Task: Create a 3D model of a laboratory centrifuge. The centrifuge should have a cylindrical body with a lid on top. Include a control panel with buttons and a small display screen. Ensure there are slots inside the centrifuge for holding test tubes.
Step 162:
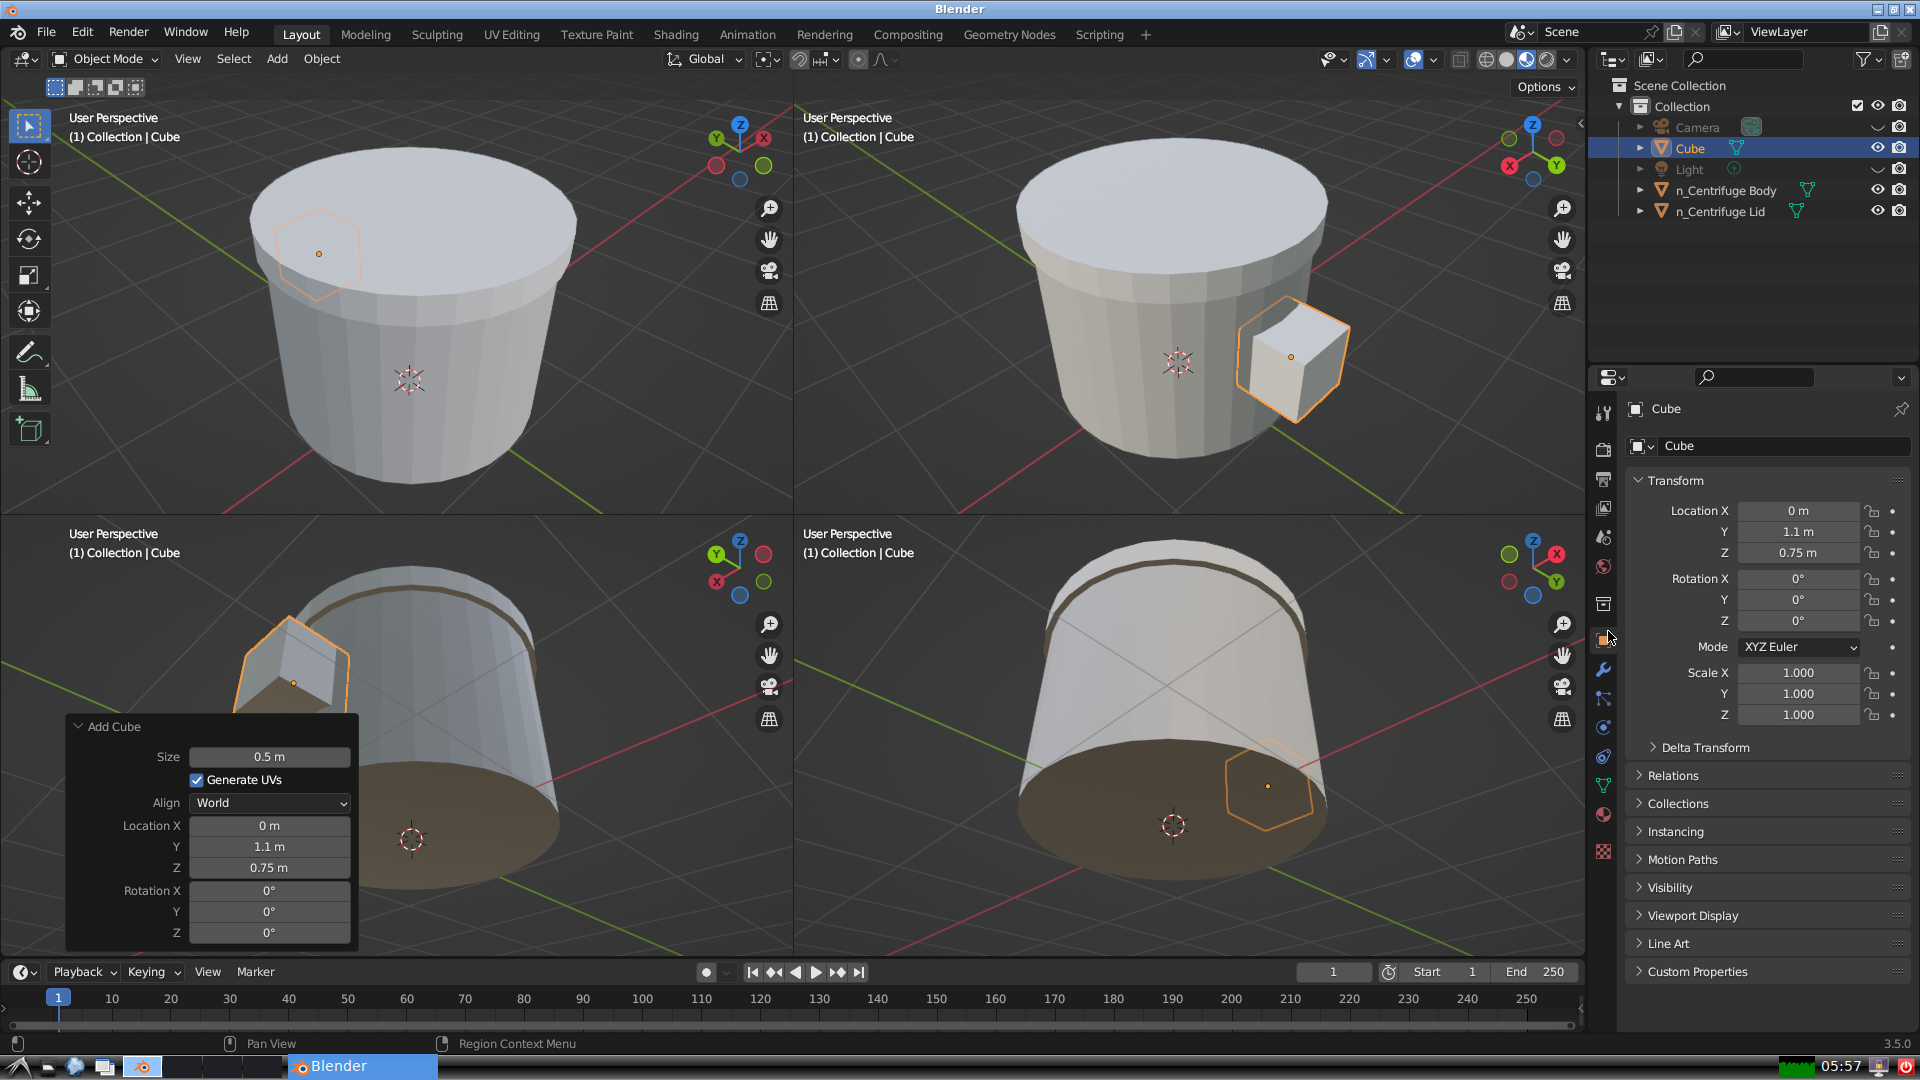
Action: {"mouse_move": [1732, 445]}